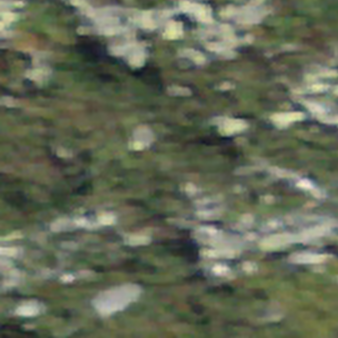
Label: other